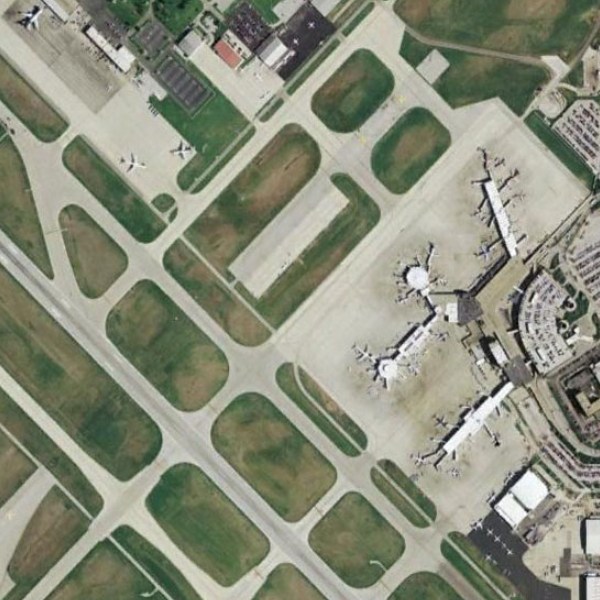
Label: Airport